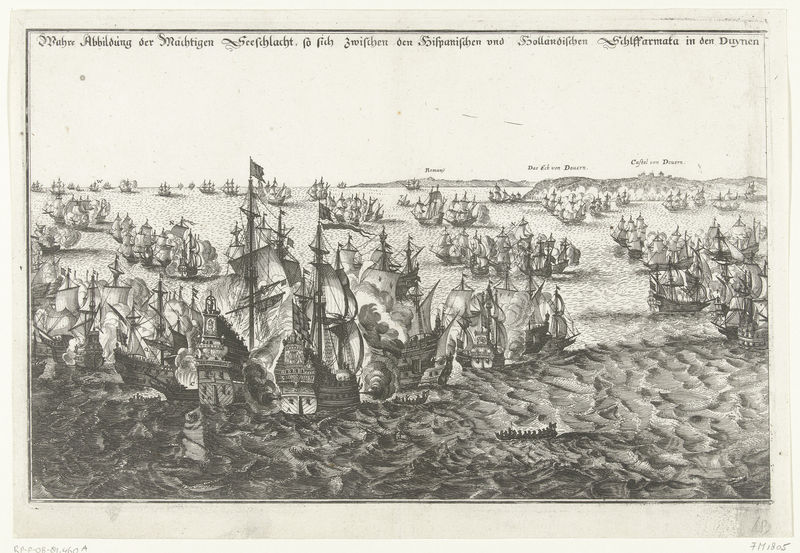
Titel: Zeeslag bij Duins (linkerplaat)
Standort: Amsterdam
Institution: Rijksmuseum
Schlagwörter: men, people, white, black, gray, grey, picture, print, smoke, sky, boat, hills, mountains, ocean, sand, sea, see, ship, water, waves, german, coast, drawing, army, graphic, battle, beach, boats, mast, rope, sail, sailors, flag, flags, map, harbour, war, fire, fish, ships, canvas, port, relief, sailing, sails, latin, words, vessels, dock, masts, navy, armada, names, was, canva, many, fleet, galleon, fleat, flyet, crows nest